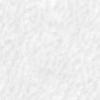
Label: no_change